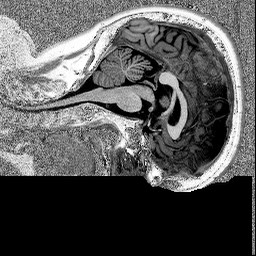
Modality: MP2RAGE
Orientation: sagittal
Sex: female